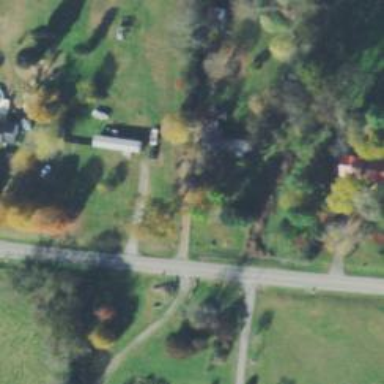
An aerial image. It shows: Driveway leading to service road.